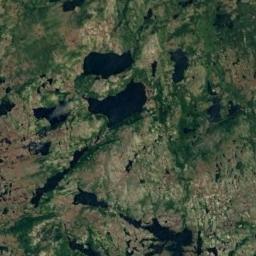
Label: wetland